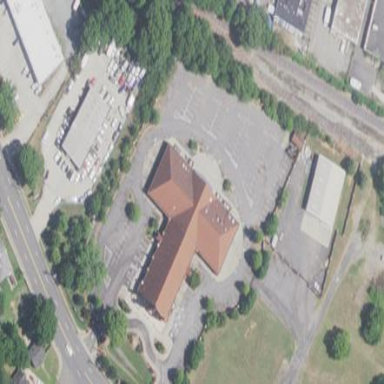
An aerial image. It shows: Building that is place of worship.